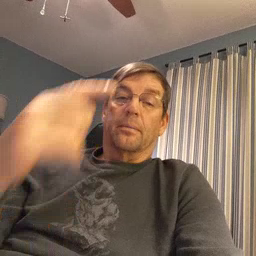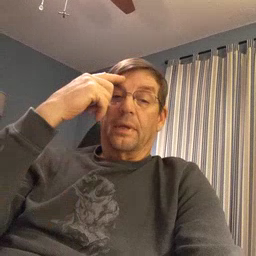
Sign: penny